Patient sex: M
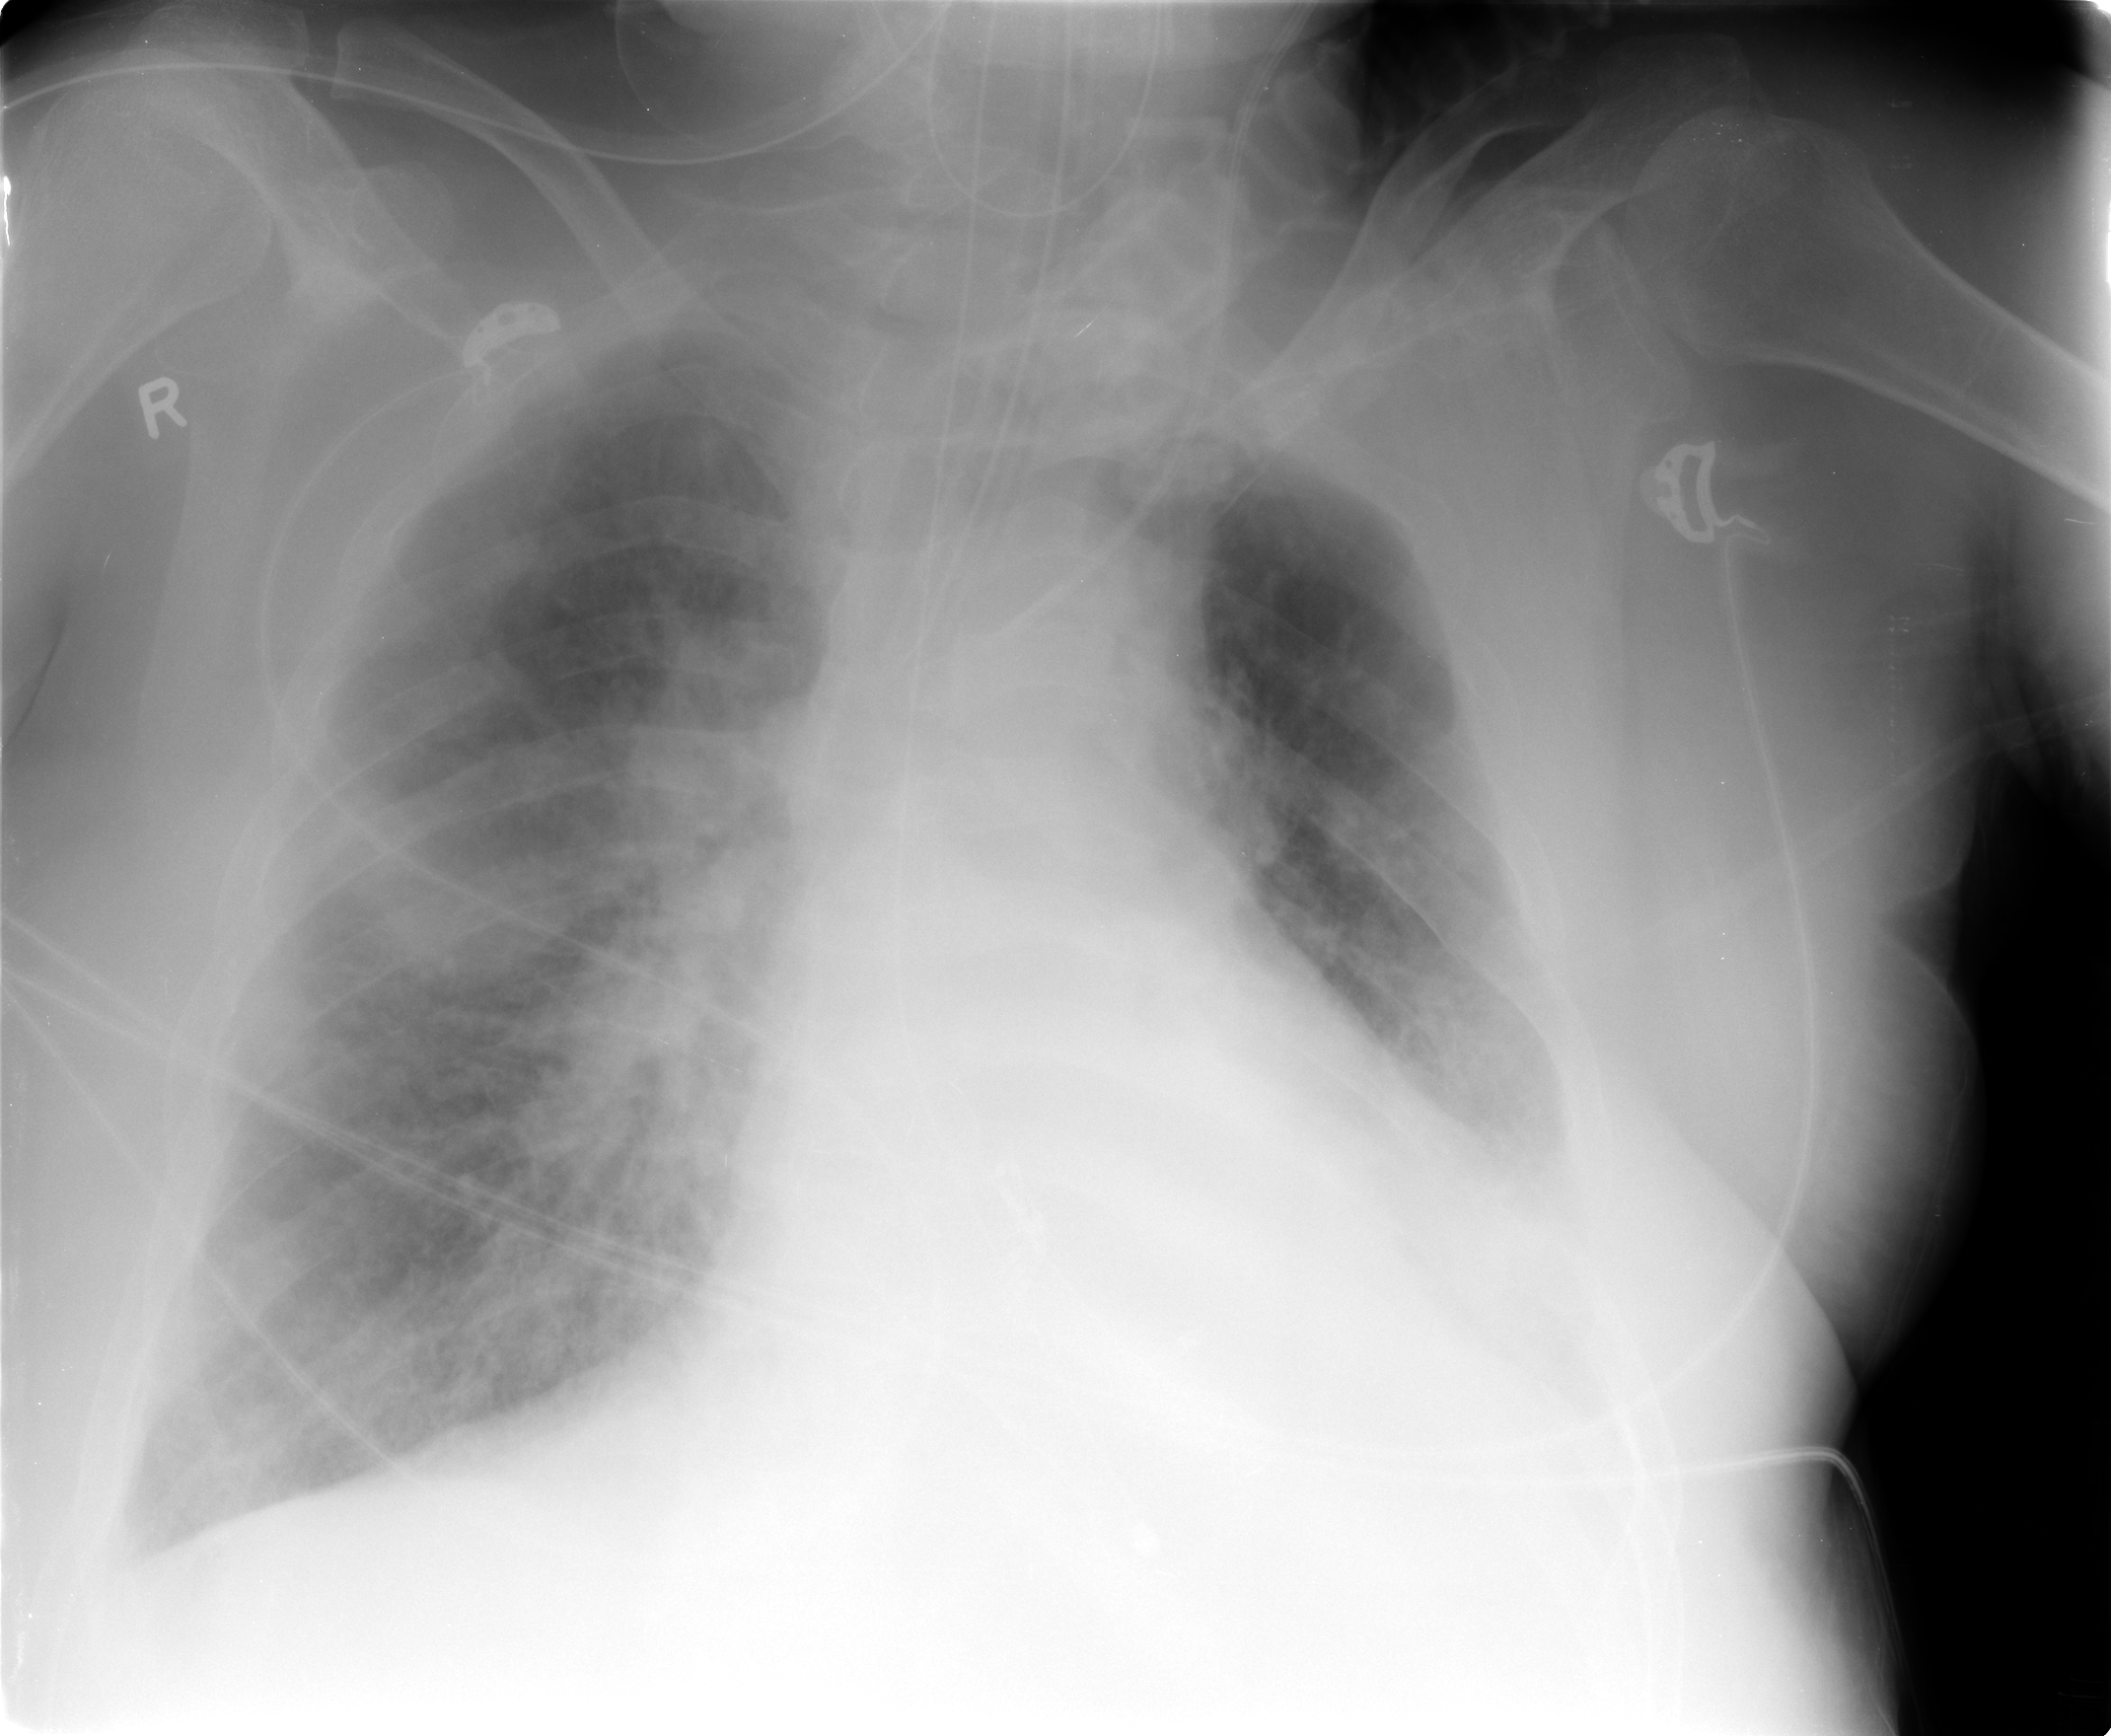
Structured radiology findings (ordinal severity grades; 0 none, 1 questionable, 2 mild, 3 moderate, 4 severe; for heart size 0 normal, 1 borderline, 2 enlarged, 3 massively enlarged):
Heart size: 2
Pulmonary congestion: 0
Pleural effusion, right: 1
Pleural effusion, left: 2
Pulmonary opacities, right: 3
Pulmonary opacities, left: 1
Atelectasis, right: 2
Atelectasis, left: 2